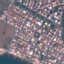
Land use / land cover class: Residential